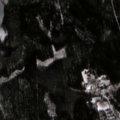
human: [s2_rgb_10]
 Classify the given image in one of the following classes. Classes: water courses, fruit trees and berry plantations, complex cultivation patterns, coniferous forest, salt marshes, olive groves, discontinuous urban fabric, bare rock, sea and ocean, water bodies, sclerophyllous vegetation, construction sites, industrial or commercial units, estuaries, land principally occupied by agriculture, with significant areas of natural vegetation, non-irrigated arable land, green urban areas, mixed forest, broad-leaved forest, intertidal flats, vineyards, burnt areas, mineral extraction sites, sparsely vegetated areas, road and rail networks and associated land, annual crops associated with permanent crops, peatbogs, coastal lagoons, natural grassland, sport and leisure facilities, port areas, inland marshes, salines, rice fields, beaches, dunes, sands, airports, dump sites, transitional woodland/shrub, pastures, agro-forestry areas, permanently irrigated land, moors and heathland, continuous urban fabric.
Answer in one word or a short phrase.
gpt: complex cultivation patterns, coniferous forest, mixed forest, transitional woodland/shrub, water bodies